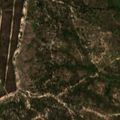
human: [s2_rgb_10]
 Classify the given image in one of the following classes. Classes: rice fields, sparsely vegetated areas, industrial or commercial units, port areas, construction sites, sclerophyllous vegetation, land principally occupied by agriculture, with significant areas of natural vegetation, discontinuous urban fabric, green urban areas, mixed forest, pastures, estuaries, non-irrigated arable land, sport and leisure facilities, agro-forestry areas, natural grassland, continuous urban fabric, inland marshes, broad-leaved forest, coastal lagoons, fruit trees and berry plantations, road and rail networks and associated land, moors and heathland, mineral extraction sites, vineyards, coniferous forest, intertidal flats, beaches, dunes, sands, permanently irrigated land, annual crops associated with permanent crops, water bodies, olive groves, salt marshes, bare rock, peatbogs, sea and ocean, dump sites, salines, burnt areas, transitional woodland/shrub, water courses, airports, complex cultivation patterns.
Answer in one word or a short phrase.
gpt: broad-leaved forest, coniferous forest